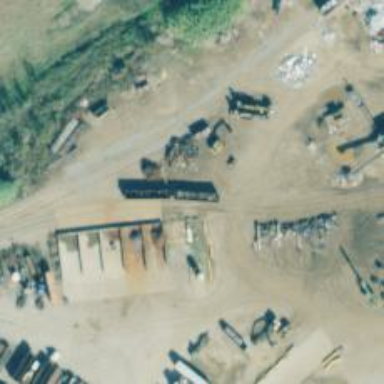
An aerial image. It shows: Rail spur service.